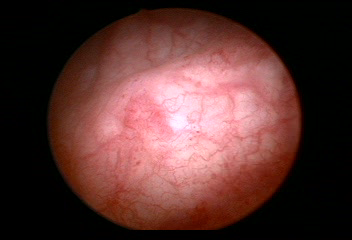
Modality: WLC
Class: Normal mucosa
Bladder cancer association: No